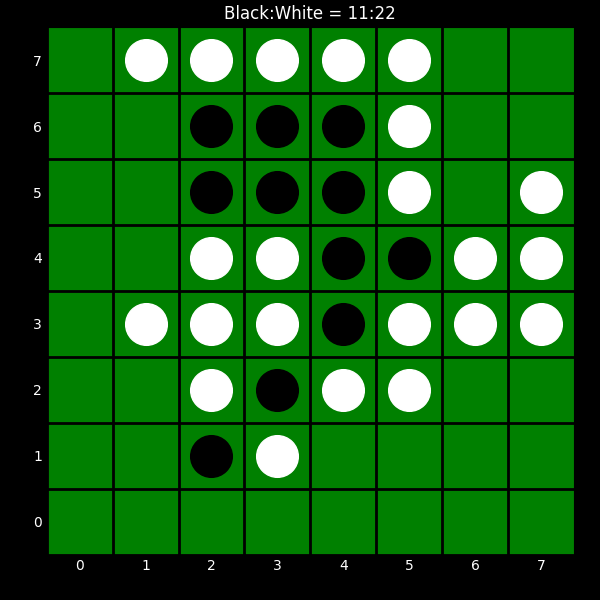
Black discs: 11
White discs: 22